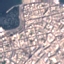
Land use / land cover: Residential